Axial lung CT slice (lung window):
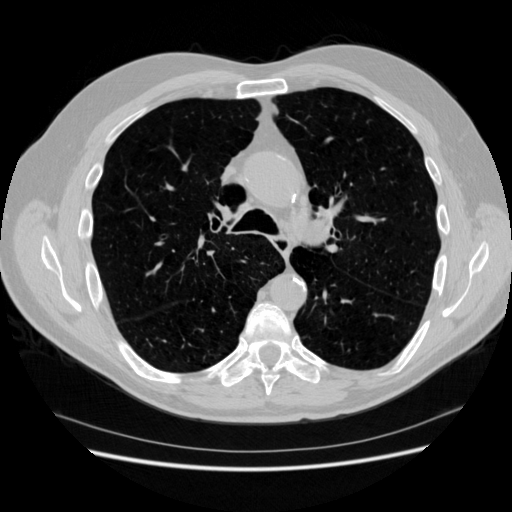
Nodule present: no